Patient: sex M, age 49
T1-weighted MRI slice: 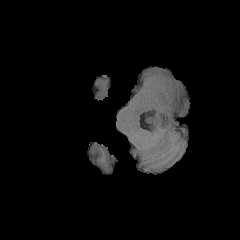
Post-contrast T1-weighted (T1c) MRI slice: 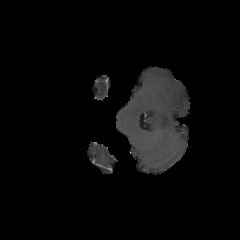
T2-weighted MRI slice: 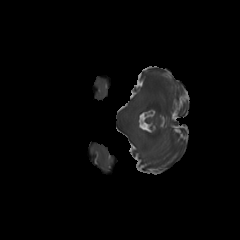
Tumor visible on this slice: no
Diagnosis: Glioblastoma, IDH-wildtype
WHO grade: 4